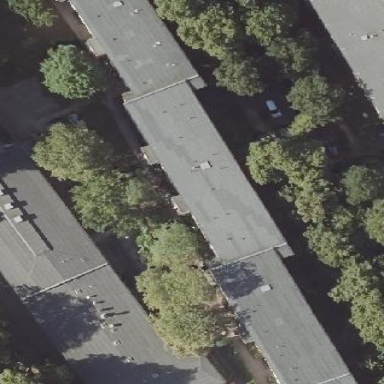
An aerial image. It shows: Unique round shape roof of apartment building.